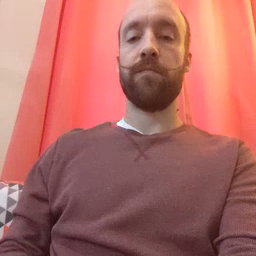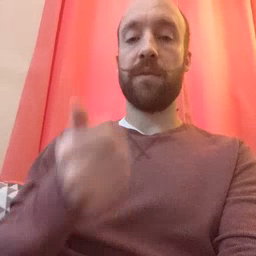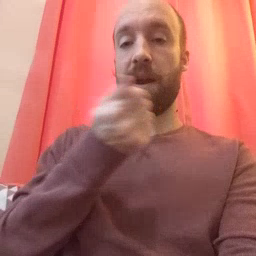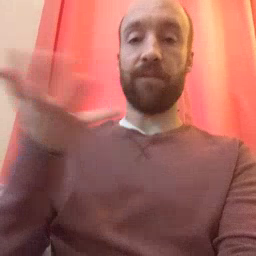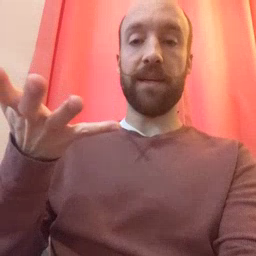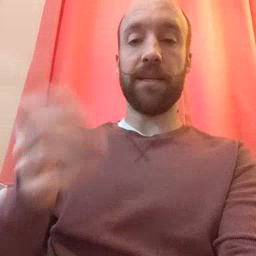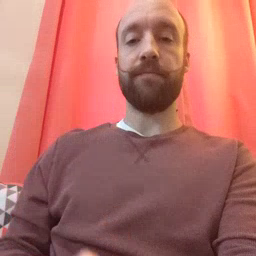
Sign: every